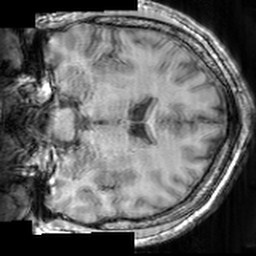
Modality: T1w
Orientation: coronal
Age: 28
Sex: male
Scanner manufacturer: siemens
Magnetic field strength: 3 T
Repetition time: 1.63 s
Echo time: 0.00311 s